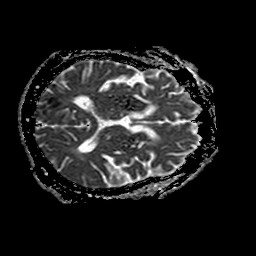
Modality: ADC
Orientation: axial
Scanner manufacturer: philips
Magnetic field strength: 1.5 T
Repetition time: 3.847 s
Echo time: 0.09719 s